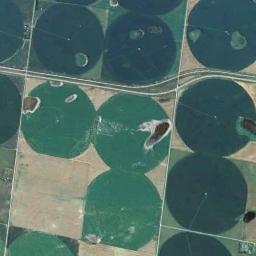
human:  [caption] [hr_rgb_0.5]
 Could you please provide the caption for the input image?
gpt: Several dark green circular farmlands are on the ground and two roads go through these farmlands .

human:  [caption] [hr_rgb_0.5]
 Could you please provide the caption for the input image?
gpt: Only the round field at the top left is green .

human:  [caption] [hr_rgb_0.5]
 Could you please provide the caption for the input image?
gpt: Dozens of neatly arranged circular farmlands with dark green and light green, .

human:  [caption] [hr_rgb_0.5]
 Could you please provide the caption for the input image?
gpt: Some green circle farmland are in the bare land .

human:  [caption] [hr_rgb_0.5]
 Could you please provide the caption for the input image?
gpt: There are some green circular farmlands of the same size .